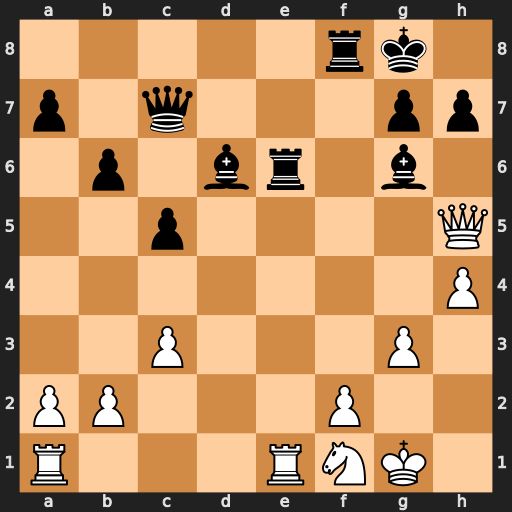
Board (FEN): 5rk1/p1q3pp/1p1br1b1/2p4Q/7P/2P3P1/PP3P2/R3RNK1
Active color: w
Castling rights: -
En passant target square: -
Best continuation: Qd5 Bf5 Rxe6 Bxe6 Qxe6+